Question: I have a problem when trying to make .
'''
library(shapefiles)
# no problem when only three points...
dd <- data.frame(Id=c(1,1,1,1),X=c(3,5,8,3),Y=c(9,8,3,9))
ddTable <- data.frame(Id=c(1),Name=c("Item1"))
ddShapefile <- convert.to.shapefile(dd, ddTable, "Id", 5)
write.shapefile(ddShapefile, "/directory.../pgn_test", arcgis=T)
my.pgn <- readOGR("/directory...","pgn_test")
plot(my.pgn)
points(dd$X, dd$Y, cex = 0.7, pch = 1)
'''
Code above , however
'''
# when some points are inside the polygon
dd <- data.frame(Id=c(rep(1, times = 6)),X=c(1,2,3,5,5,1),Y=c(1,5,3,5,1,1))
ddTable <- data.frame(Id=c(1),Name=c("Item1"))
ddShapefile <- convert.to.shapefile(dd, ddTable, "Id", 5)
write.shapefile(ddShapefile, "/directory.../pgn_test", arcgis=T)
my.pgn <- readOGR("/directory...","pgn_test")
plot(my.pgn)
points(dd$X, dd$Y, cex = 0.7, pch = 1)
'''

Can anybody know how to solve this situation?
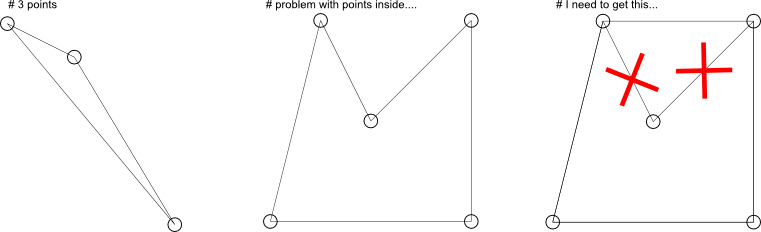
Answer: You could just use the base R function 'chull()', which "computes the subset of points which lie on the convex hull of the set of points specified":
'''
dd <- data.frame(X = c(1,2,3,5,5,1), Y = c(1,5,3,5,1,1))
ii <- with(dd, chull(X,Y))
ii <- c(ii, ii[1])
plot(Y~X, data=dd)
lines(Y~X, data=dd[ii,])
'''